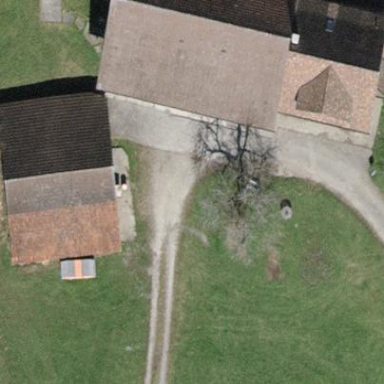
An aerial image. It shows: Farmyard area.